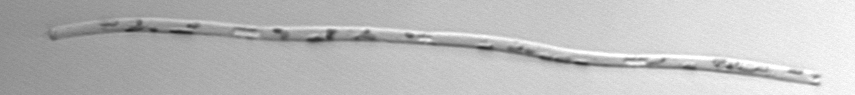
Label: Eucampia_morphytype1